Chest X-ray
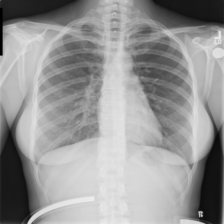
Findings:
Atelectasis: negative
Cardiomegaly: negative
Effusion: negative
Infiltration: negative
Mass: negative
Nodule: negative
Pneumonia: negative
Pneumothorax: negative
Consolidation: negative
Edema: negative
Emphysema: negative
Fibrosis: negative
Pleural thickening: negative
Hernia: negative